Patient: sex M, age 52
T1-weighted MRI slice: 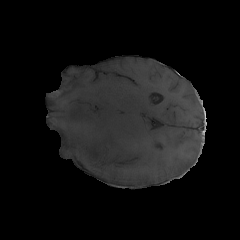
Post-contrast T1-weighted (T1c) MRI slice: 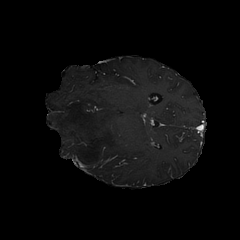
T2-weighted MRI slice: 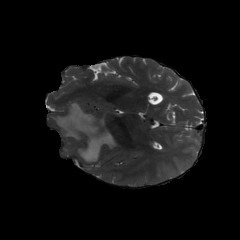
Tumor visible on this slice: yes
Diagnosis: Glioblastoma, IDH-wildtype
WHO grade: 4